Interaction volume radius: 10 \u00c5
Interaction volume height: 25 \u00c5
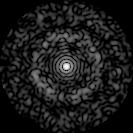
Disorder parameter: 0.8342